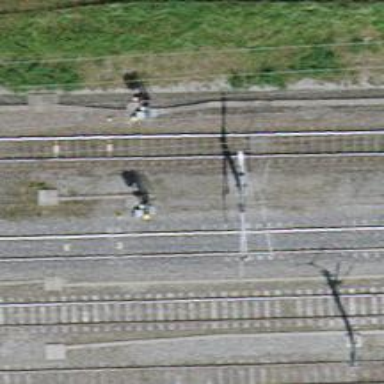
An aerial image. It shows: Railway signal.